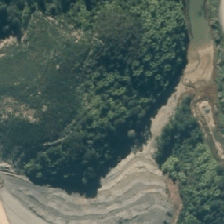
Land cover: grose_broom